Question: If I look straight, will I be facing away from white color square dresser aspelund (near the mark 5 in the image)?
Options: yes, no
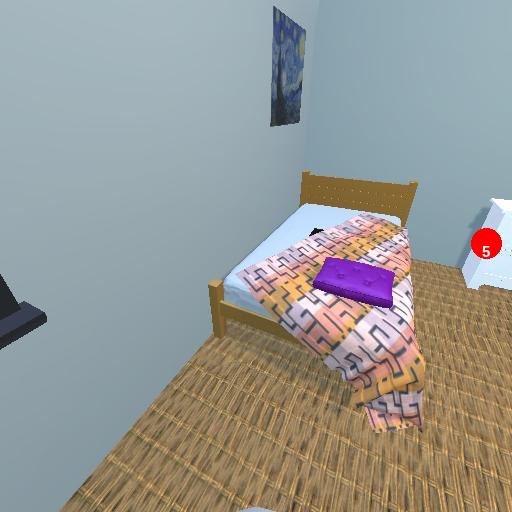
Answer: yes